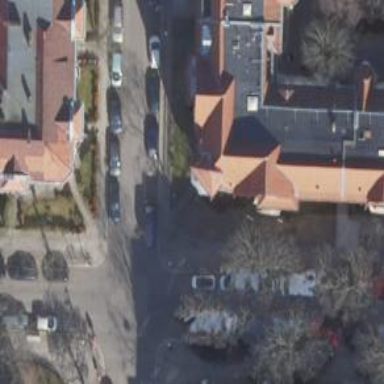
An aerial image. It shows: Residential road with asphalt surface and separate sidewalks. There are parallel parking lanes on both sides of the road.